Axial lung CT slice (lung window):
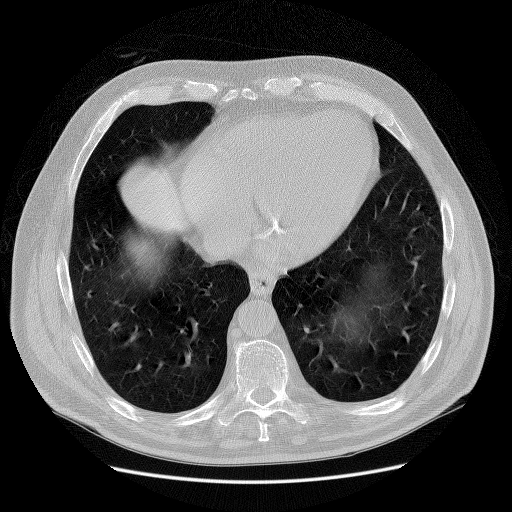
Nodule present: no